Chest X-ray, PA view. Patient: 66 years old, sex F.
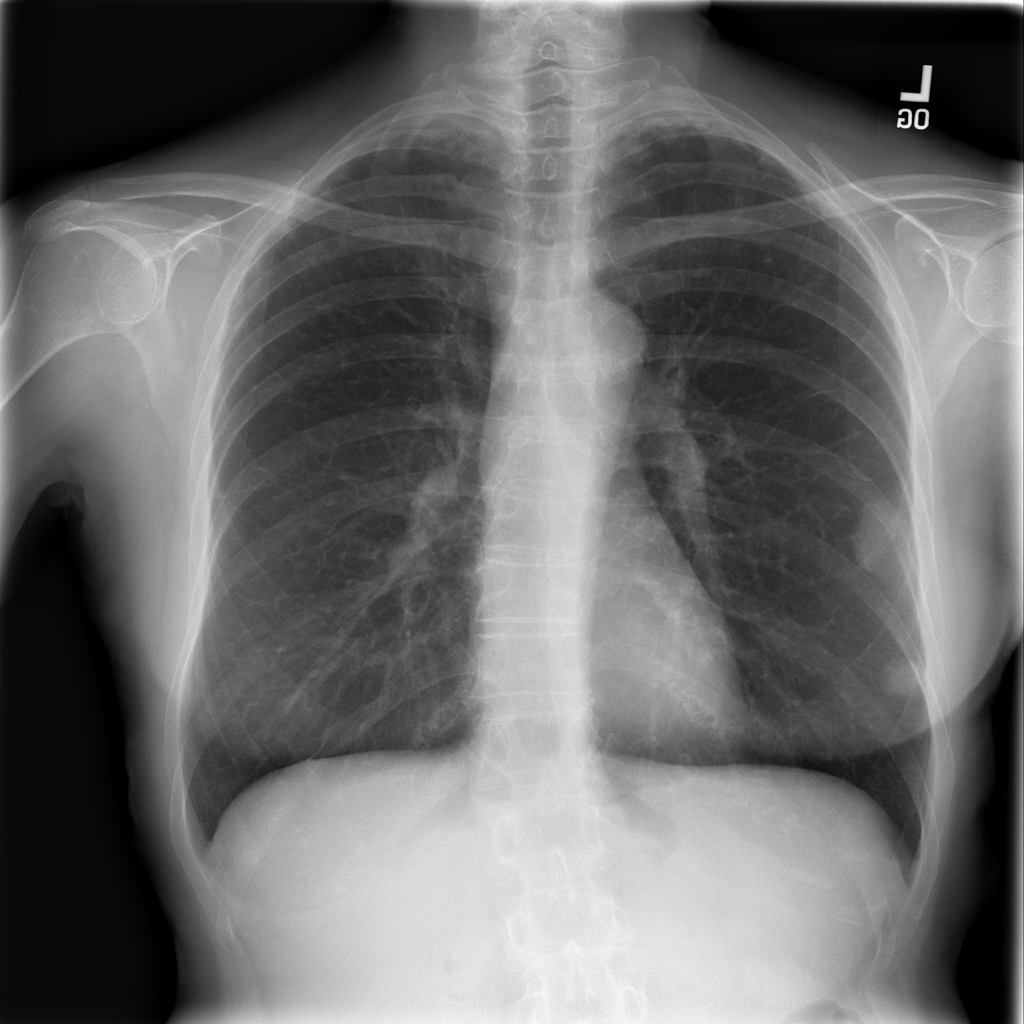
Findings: No Finding